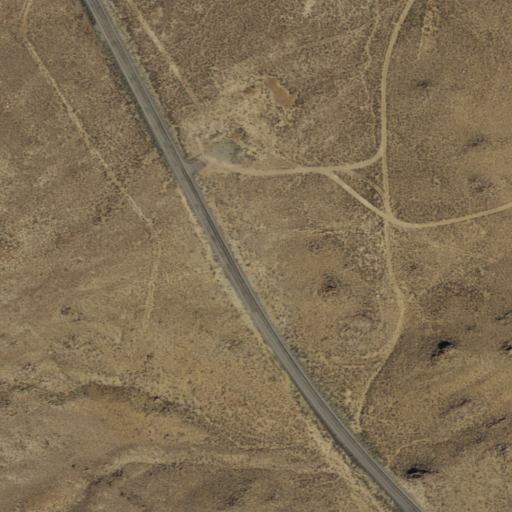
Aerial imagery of gap in Nevada named Trinity Pass containing only shrub